Field crop: maize
Growth stage: 2
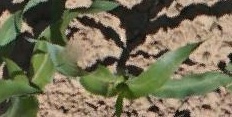
Species: maize